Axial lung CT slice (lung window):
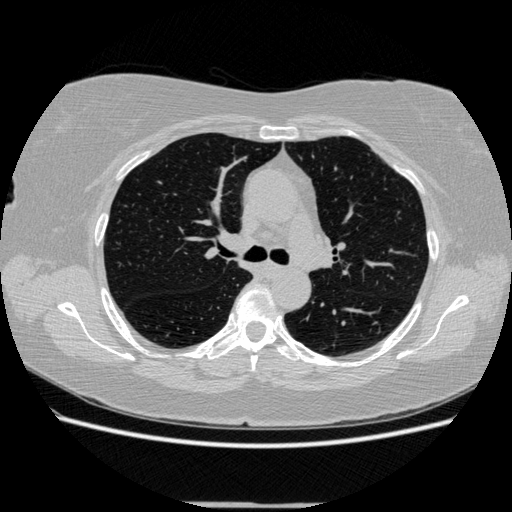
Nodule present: no